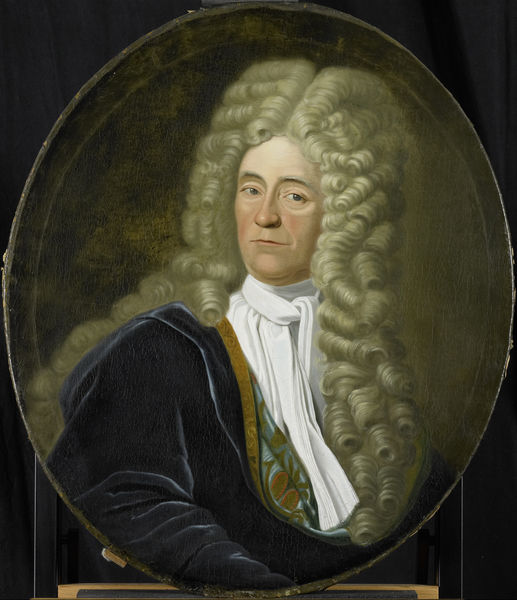
Titel: Willem van Hogendorp (1656/57-1733), gekozen in 1692
Standort: Amsterdam
Institution: Rijksmuseum
Schlagwörter: mann, grau, schwarz, schal, hemd, portrait, porträt, haare, mantel, brustbild, locken, oval, perücke, französisch, halstuch, langes haar, langhaarig